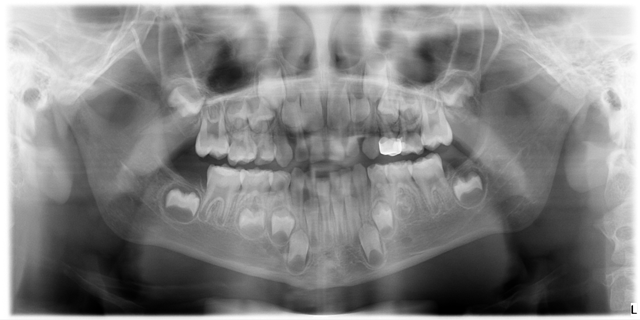
child